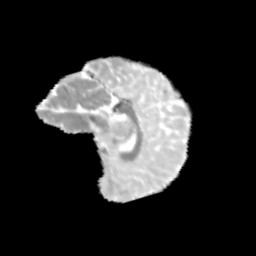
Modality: MD
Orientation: sagittal
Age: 12
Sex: male
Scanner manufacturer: siemens
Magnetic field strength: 3 T
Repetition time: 3.8 s
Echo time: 0.07 s